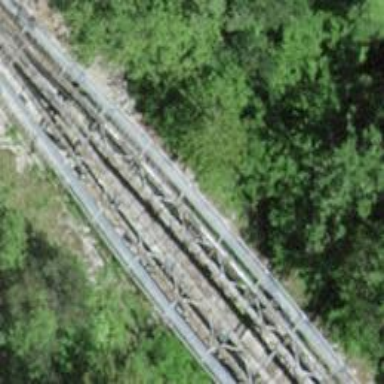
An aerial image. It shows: Funicular railway bridge.